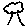
Label: tree